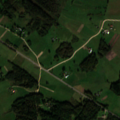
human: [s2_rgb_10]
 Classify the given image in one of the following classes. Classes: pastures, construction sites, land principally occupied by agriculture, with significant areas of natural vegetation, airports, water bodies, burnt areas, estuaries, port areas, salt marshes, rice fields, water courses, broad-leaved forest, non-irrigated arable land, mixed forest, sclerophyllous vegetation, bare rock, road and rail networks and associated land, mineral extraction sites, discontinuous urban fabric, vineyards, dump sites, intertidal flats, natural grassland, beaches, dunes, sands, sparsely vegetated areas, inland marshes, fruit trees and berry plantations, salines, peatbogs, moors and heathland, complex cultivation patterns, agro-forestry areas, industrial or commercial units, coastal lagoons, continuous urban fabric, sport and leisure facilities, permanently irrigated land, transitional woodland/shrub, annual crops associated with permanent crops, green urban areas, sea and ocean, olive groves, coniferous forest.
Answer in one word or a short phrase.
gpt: non-irrigated arable land, pastures, complex cultivation patterns, land principally occupied by agriculture, with significant areas of natural vegetation, broad-leaved forest